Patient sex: F
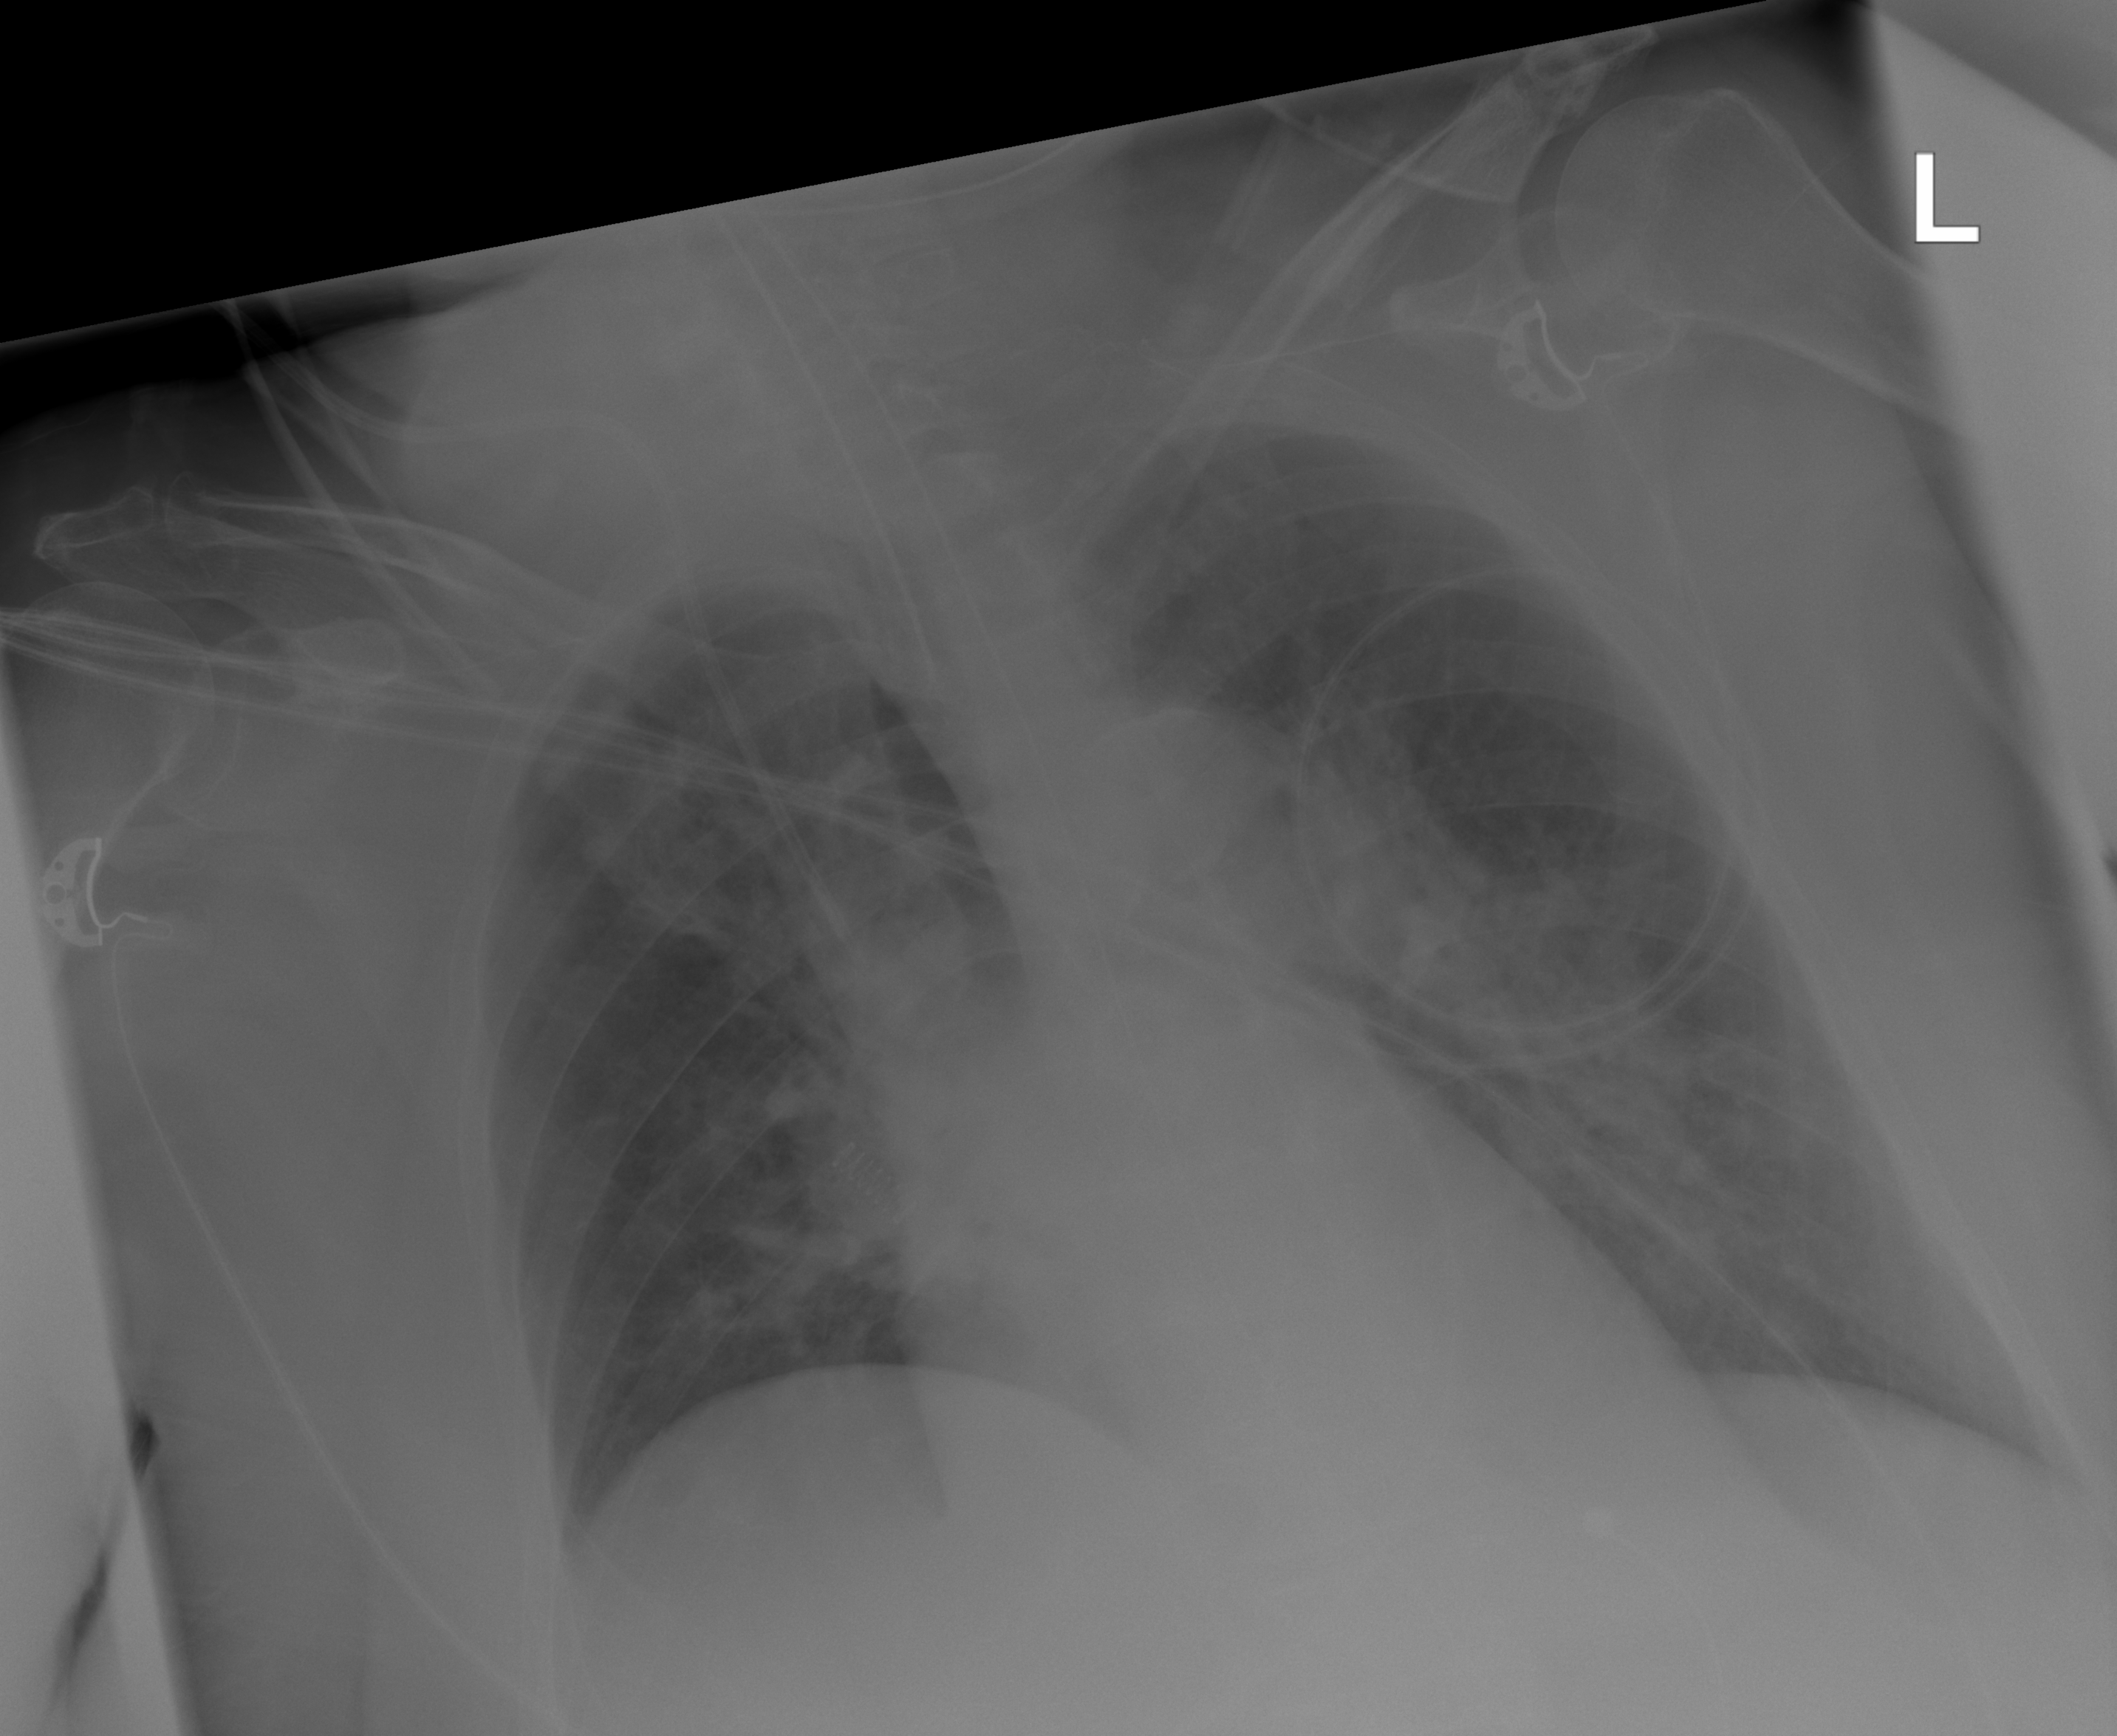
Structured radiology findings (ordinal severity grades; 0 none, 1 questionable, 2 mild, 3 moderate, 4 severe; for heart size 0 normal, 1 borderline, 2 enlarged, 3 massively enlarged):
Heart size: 0
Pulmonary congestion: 0
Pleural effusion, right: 0
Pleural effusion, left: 0
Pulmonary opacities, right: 2
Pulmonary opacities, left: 3
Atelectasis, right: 0
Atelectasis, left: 2